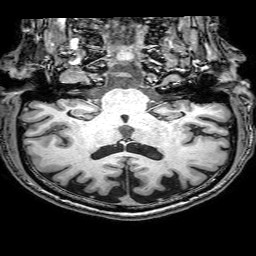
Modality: T1w
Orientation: sagittal
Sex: male
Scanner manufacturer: philips
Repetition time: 0.00824 s
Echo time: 0.00383 s